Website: home-depot
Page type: cart
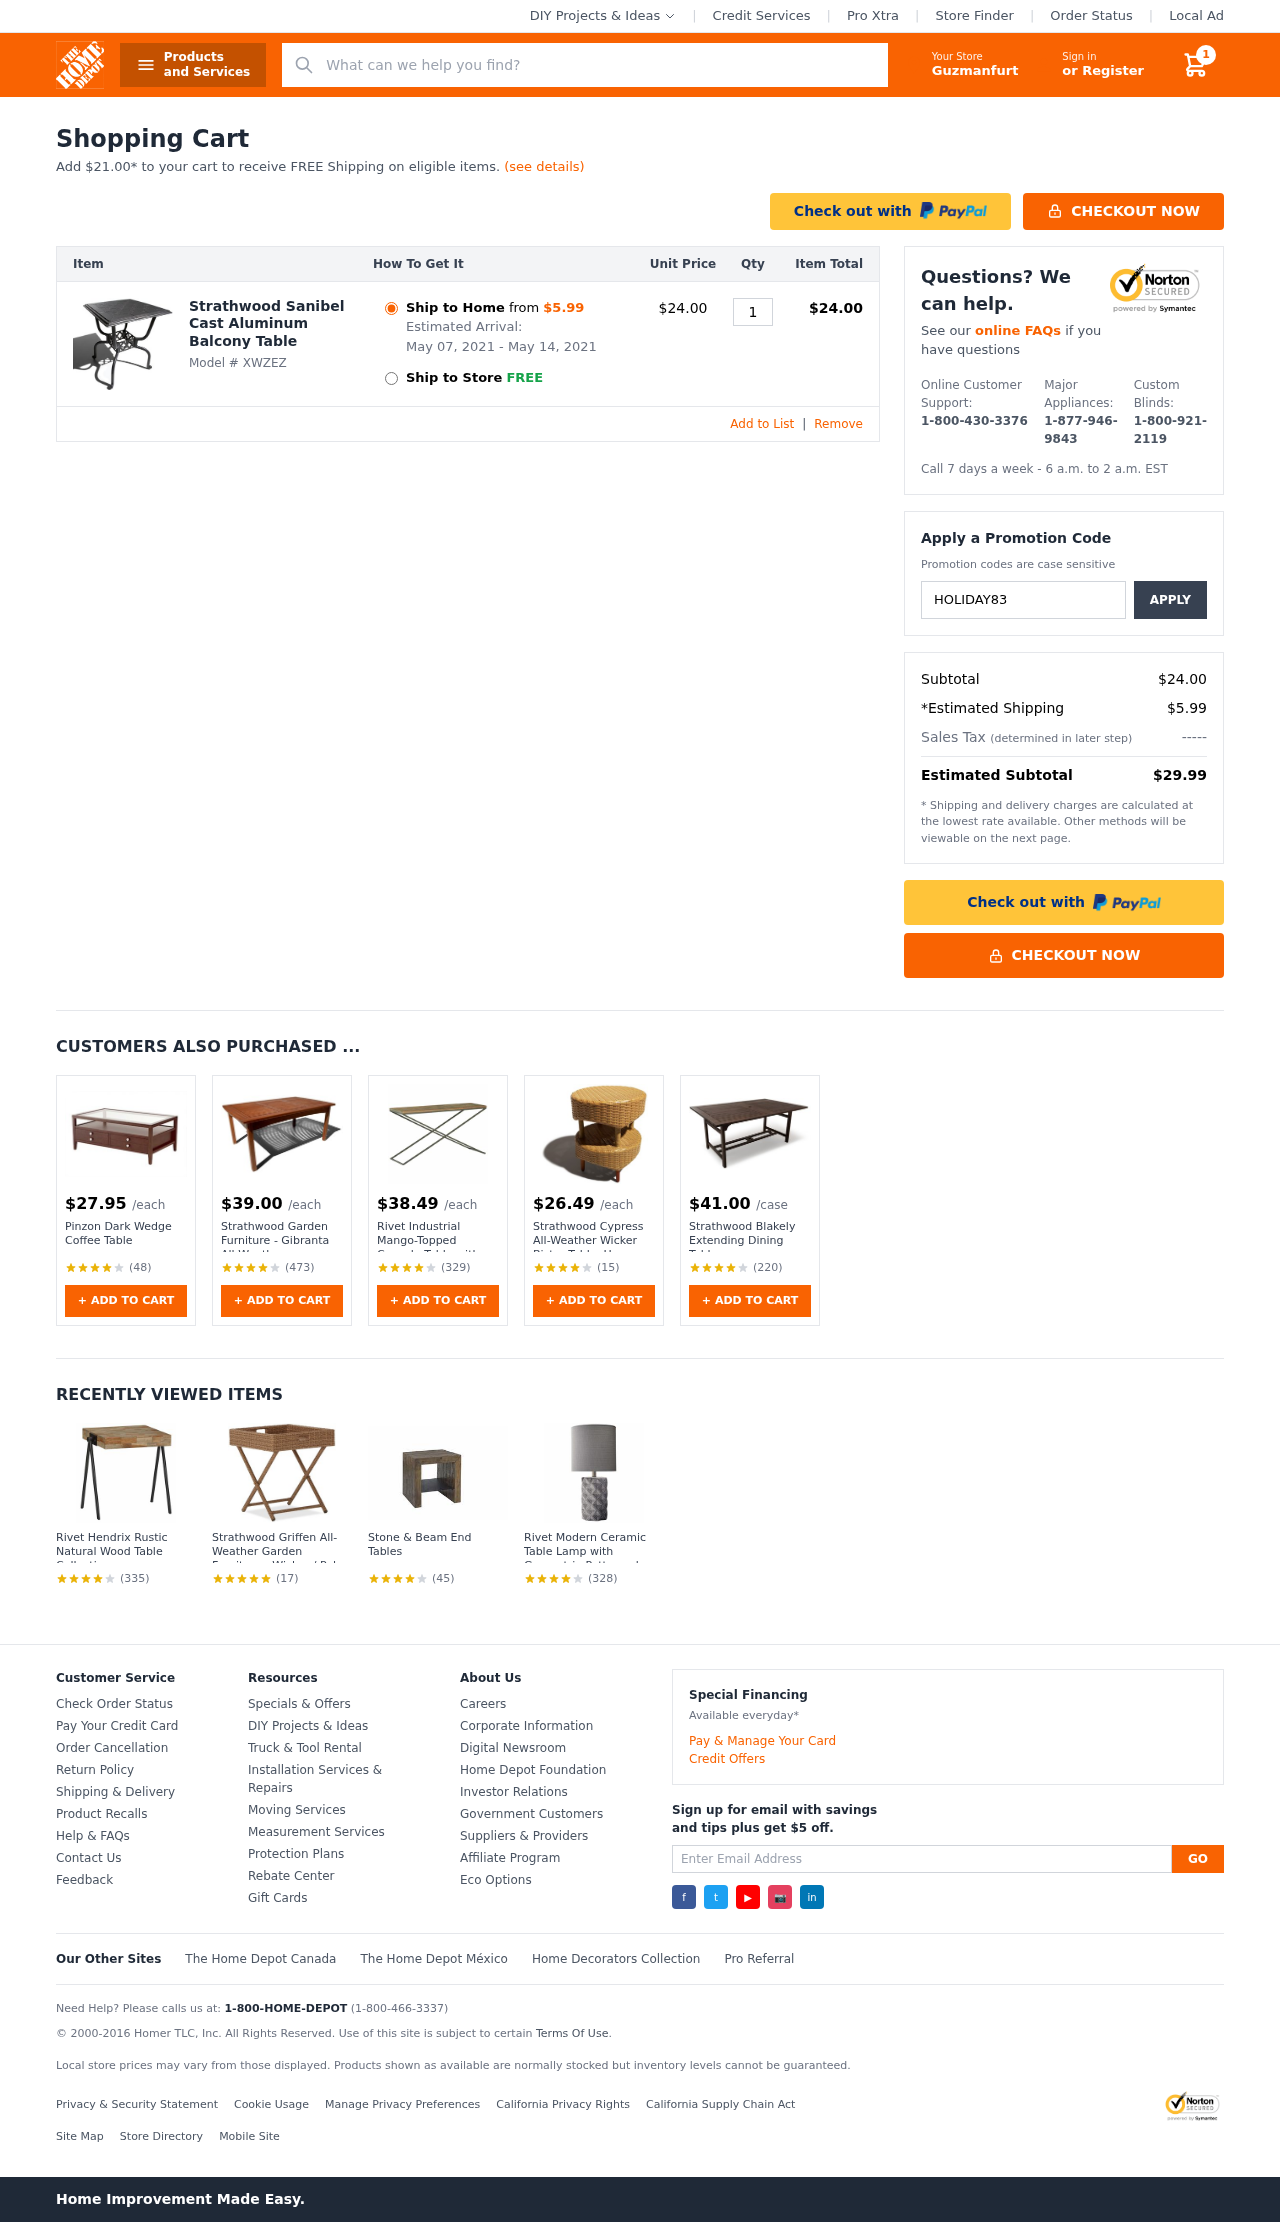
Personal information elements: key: PII_CITY
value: Guzmanfurt
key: PII_PROMO_CODE
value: HOLIDAY83
Product elements: key: PRODUCT1_NAME
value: Strathwood Sanibel Cast Aluminum Balcony Table
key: PRODUCT1_PRICE
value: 24
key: PRODUCT1_QUANTITY
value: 1
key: PRODUCT2_PRICE
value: $27.95
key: PRODUCT2_NAME
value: Pinzon Dark Wedge Coffee Table
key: PRODUCT2_NUM_RATINGS
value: (48)
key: PRODUCT3_PRICE
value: $39.00
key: PRODUCT3_NAME
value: Strathwood Garden Furniture - Gibranta All-Weather Hardwood Coffee Table
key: PRODUCT3_NUM_RATINGS
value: (473)
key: PRODUCT4_PRICE
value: $38.49
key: PRODUCT4_NAME
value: Rivet Industrial Mango-Topped Console Table with Parquetry Top, 60"W
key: PRODUCT4_NUM_RATINGS
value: (329)
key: PRODUCT5_PRICE
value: $26.49
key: PRODUCT5_NAME
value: Strathwood Cypress All-Weather Wicker Bistro Table, Honey
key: PRODUCT5_NUM_RATINGS
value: (15)
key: PRODUCT6_PRICE
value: $41.00
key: PRODUCT6_NAME
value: Strathwood Blakely Extending Dining Table
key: PRODUCT6_NUM_RATINGS
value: (220)
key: PRODUCT7_NAME
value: Rivet Hendrix Rustic Natural Wood Table Collection
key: PRODUCT7_NUM_RATINGS
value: (335)
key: PRODUCT8_NAME
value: Strathwood Griffen All-Weather Garden Furniture - Wicker / Poly Rattan Folding Tray Table, Natural
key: PRODUCT8_NUM_RATINGS
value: (17)
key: PRODUCT9_NAME
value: Stone & Beam End Tables
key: PRODUCT9_NUM_RATINGS
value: (45)
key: PRODUCT10_NAME
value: Rivet Modern Ceramic Table Lamp with Geometric-Patterned Base, 22.75" H, Grey
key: PRODUCT10_NUM_RATINGS
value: (328)
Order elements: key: ORDER_NUM_ITEMS
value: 1
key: AMOUNT_TO_FREE_SHIPPING
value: $21.00
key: ORDER_SHIPPING_DATE
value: May 07, 2021
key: ORDER_DELIVERY_DATE
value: May 14, 2021
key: ORDER_ITEM_TOTAL
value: $24.00
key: ORDER_SUBTOTAL
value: $24.00
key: ORDER_SHIPPING_COST
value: $5.99
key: ORDER_TOTAL
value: $29.99
Search elements: key: HEADER_SEARCH
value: What can we help you find?